Question: I have setup a tableview that currently has one section, header, and two cells. For username and password, image shown below.
I would like to add a button (IBOutlet), and a label/link below this button within the Table View. What is the correct way to approach this programatically as I am not using interface builder at the moment.
Should the button be a new cell and section? Should the button be a header view and if so how do I control the height on only this header view?

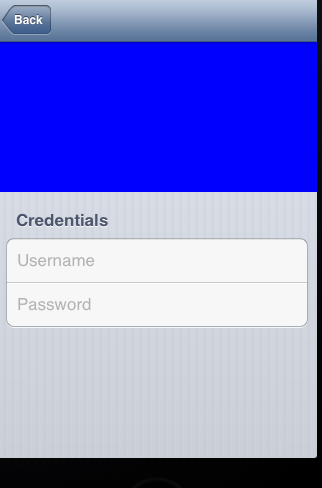
Answer: I would suggest just adding another row to your table. If you add a second section with only one row the grouped tableview style will make it look like a simple button. If you need more complex styling you can of course create a custom UITableViewCell with one or more UIImageView(s).
Regarding the actually touch event I would then just stick to the tableView:didSelectRowAtIndexPath: delegate method.
If you have only one touch event for the whole UITableViewCell there isn't really a need to add a UIButton.